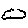
Label: cloud